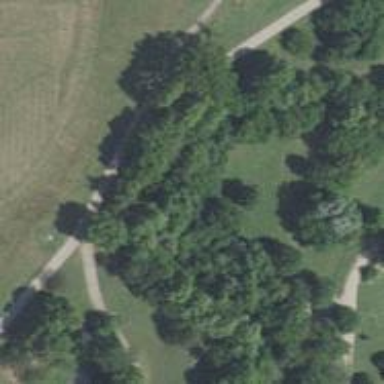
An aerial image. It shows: Disc golf tee.